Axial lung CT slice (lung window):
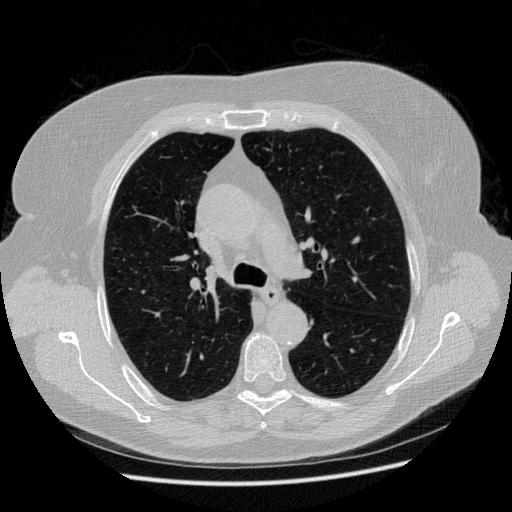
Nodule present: no